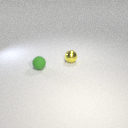
small green rubber sphere in front of small yellow metal sphere